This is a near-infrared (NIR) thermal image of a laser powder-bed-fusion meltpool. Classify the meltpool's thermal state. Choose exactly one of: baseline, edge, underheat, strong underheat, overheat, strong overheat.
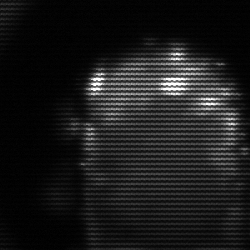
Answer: baseline